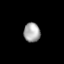
Tissue: lung
Cell type: Epithelial cells
Senescence score: 0.157
Nuclear area (px): 309
Mean DAPI intensity: 168.104